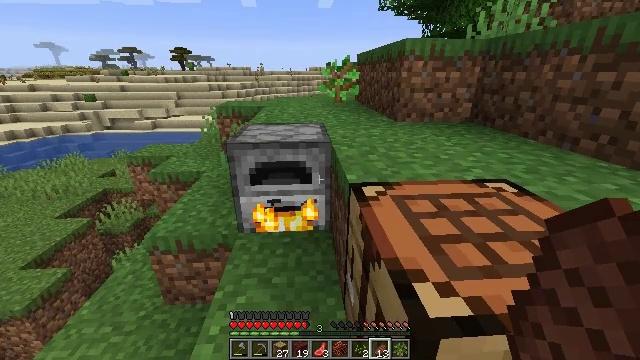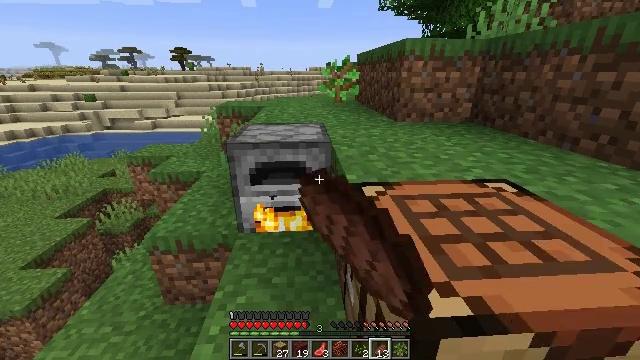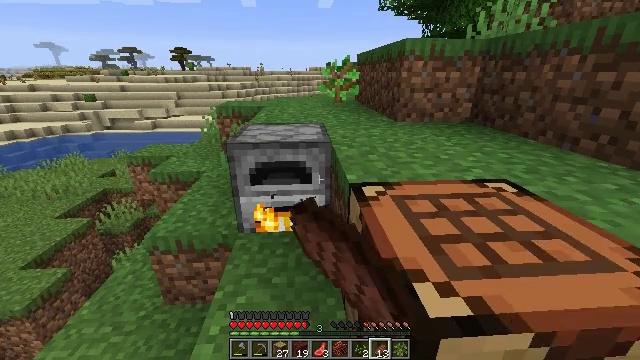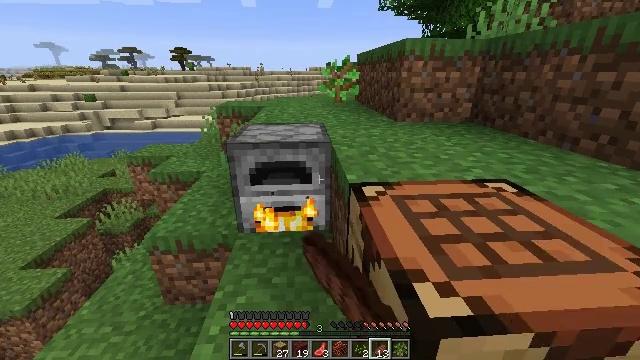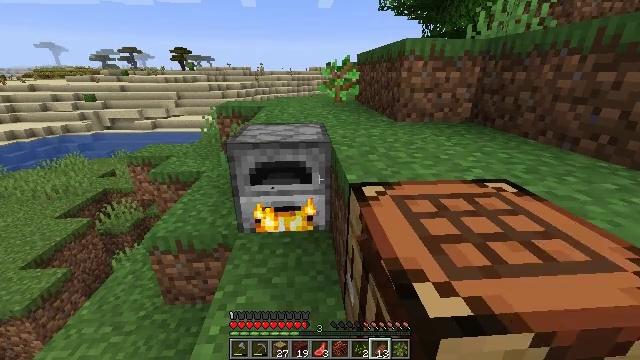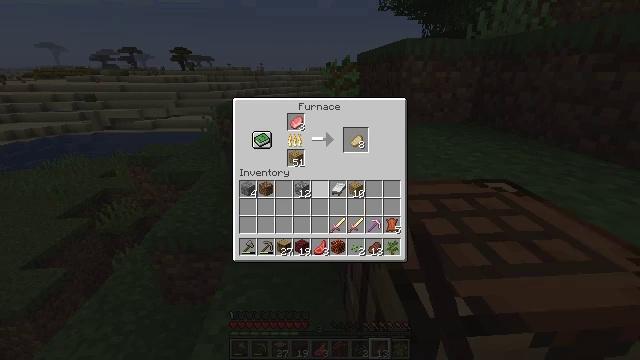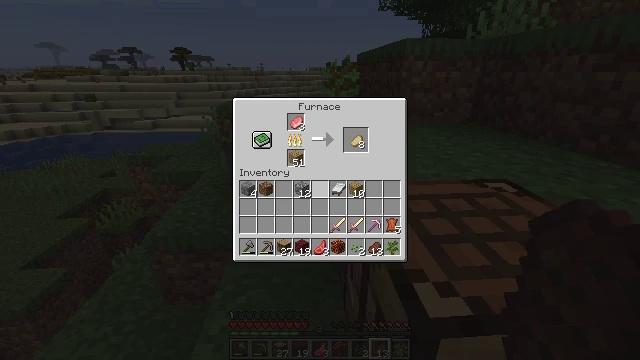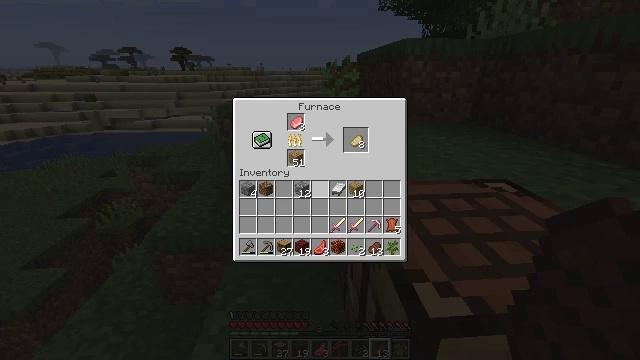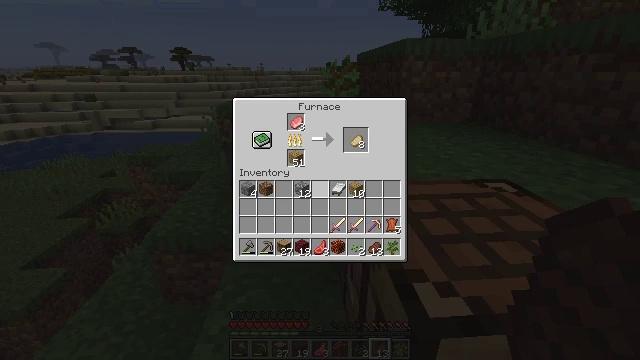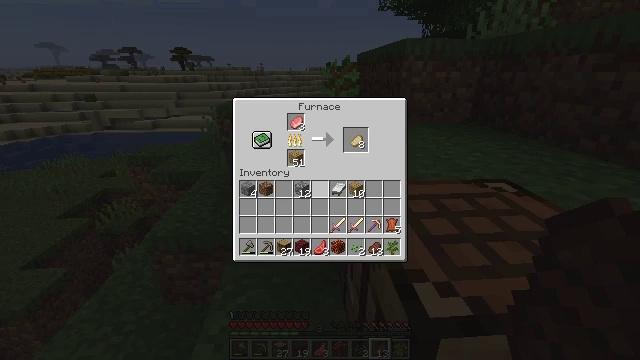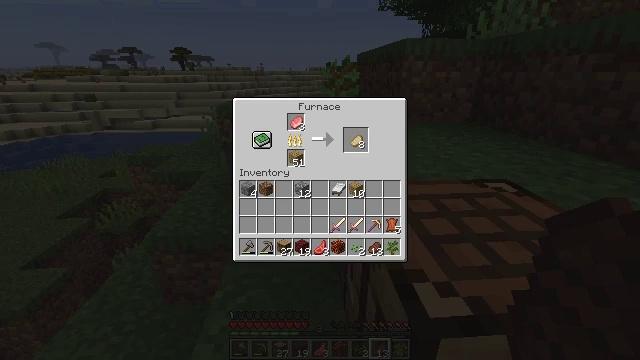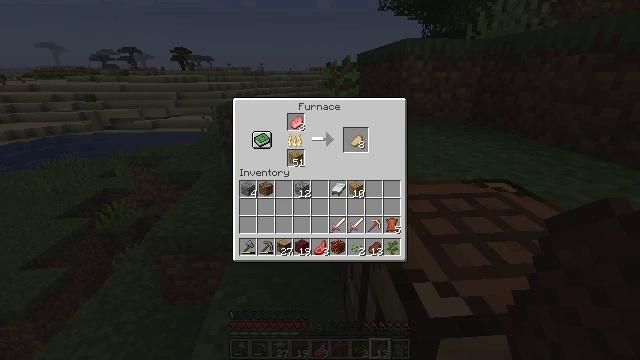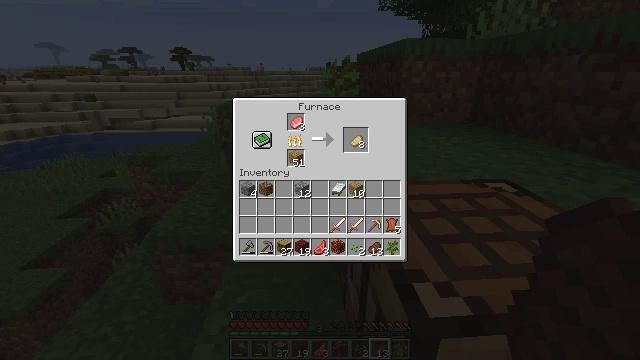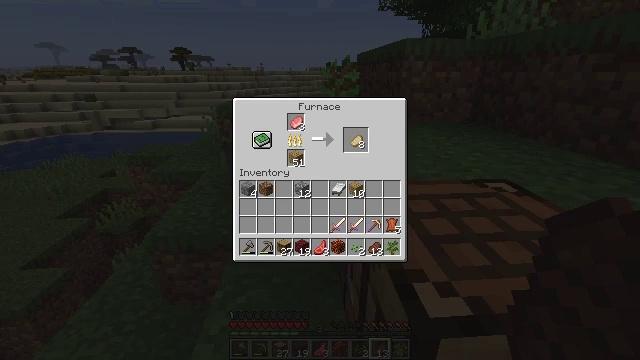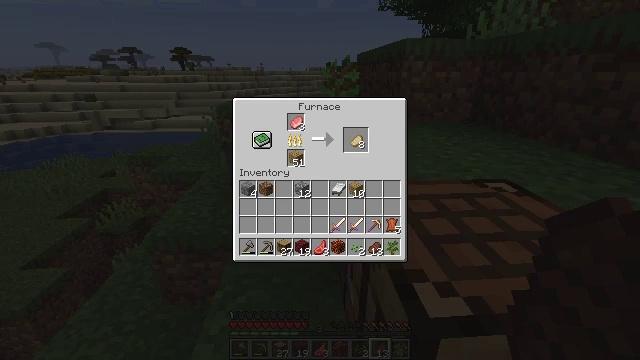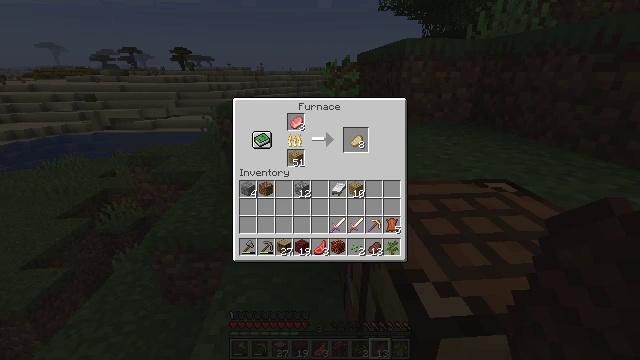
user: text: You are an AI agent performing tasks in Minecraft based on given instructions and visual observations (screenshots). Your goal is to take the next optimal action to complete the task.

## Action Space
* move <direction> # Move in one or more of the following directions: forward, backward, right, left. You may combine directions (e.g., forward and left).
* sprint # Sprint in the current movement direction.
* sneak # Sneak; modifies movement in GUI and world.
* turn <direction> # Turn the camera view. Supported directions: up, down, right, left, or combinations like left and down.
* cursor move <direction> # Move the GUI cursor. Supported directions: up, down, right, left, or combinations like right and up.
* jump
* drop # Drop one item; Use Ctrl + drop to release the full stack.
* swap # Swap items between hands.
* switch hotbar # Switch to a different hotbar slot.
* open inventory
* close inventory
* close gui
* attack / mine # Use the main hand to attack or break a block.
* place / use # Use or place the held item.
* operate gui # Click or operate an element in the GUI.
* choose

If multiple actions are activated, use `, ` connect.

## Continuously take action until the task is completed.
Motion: motion action
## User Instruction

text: Drop a magma block.
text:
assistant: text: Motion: use / place
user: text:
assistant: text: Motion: no_op
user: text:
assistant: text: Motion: no_op
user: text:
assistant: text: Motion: no_op
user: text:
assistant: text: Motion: open gui
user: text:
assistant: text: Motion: move forward and move left
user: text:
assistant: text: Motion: move forward and move left
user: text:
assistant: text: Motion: move forward and move left
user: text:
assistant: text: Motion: move forward and move left
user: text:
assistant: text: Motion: move forward
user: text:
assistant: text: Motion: cursor move right
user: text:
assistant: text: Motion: cursor move right and up
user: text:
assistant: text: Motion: cursor move right and up
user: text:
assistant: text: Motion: cursor move right and up
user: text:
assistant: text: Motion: cursor move right and up
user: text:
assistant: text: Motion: cursor move right and up
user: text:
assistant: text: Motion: no_op
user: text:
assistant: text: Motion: cursor move left and down
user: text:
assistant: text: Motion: cursor move left and down
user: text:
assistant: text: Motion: cursor move left
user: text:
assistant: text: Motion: no_op
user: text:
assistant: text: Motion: no_op
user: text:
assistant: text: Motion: sneak
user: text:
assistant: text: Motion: sneak
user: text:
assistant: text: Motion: sneak, cursor move left
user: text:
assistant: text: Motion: sneak, cursor move left
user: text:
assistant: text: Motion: sneak
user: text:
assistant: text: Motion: sneak
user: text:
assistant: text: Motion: sneak
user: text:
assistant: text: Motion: sneak